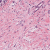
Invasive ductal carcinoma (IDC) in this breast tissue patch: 1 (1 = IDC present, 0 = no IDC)